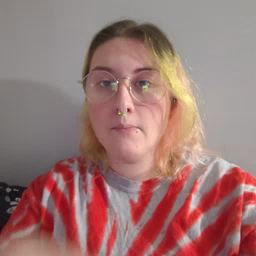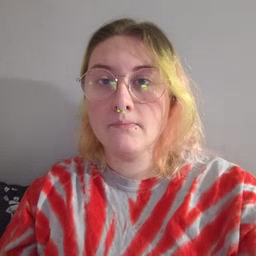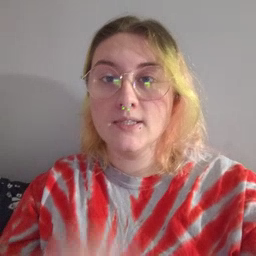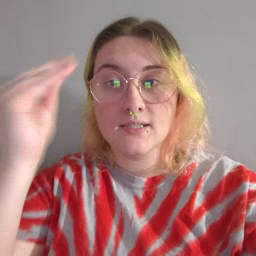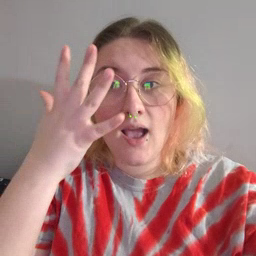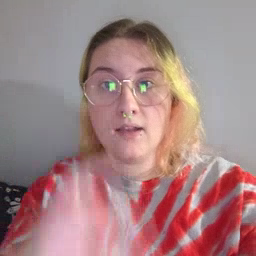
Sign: sun